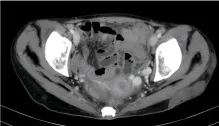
CT Soft tissue nodule of left buttock. (B), after four cycles of immunotherapy, size of soft tissue nodules:1.5x6.8cm.
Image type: radiology (ct)